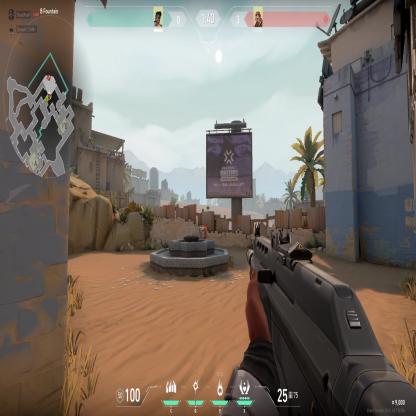
Label: enemy